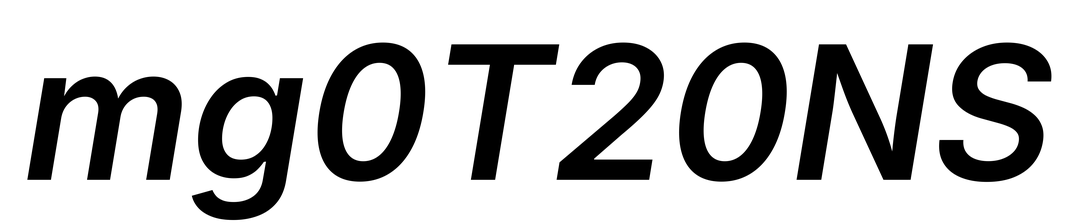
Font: Inter-Italic_SemiBold_Italic